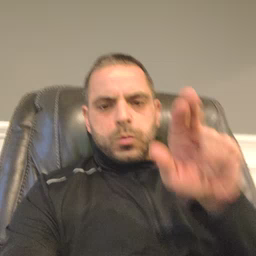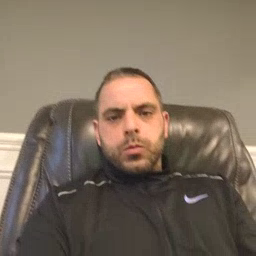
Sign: dry